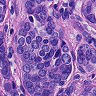
Metastatic tissue present: yes